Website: home-depot
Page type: payment
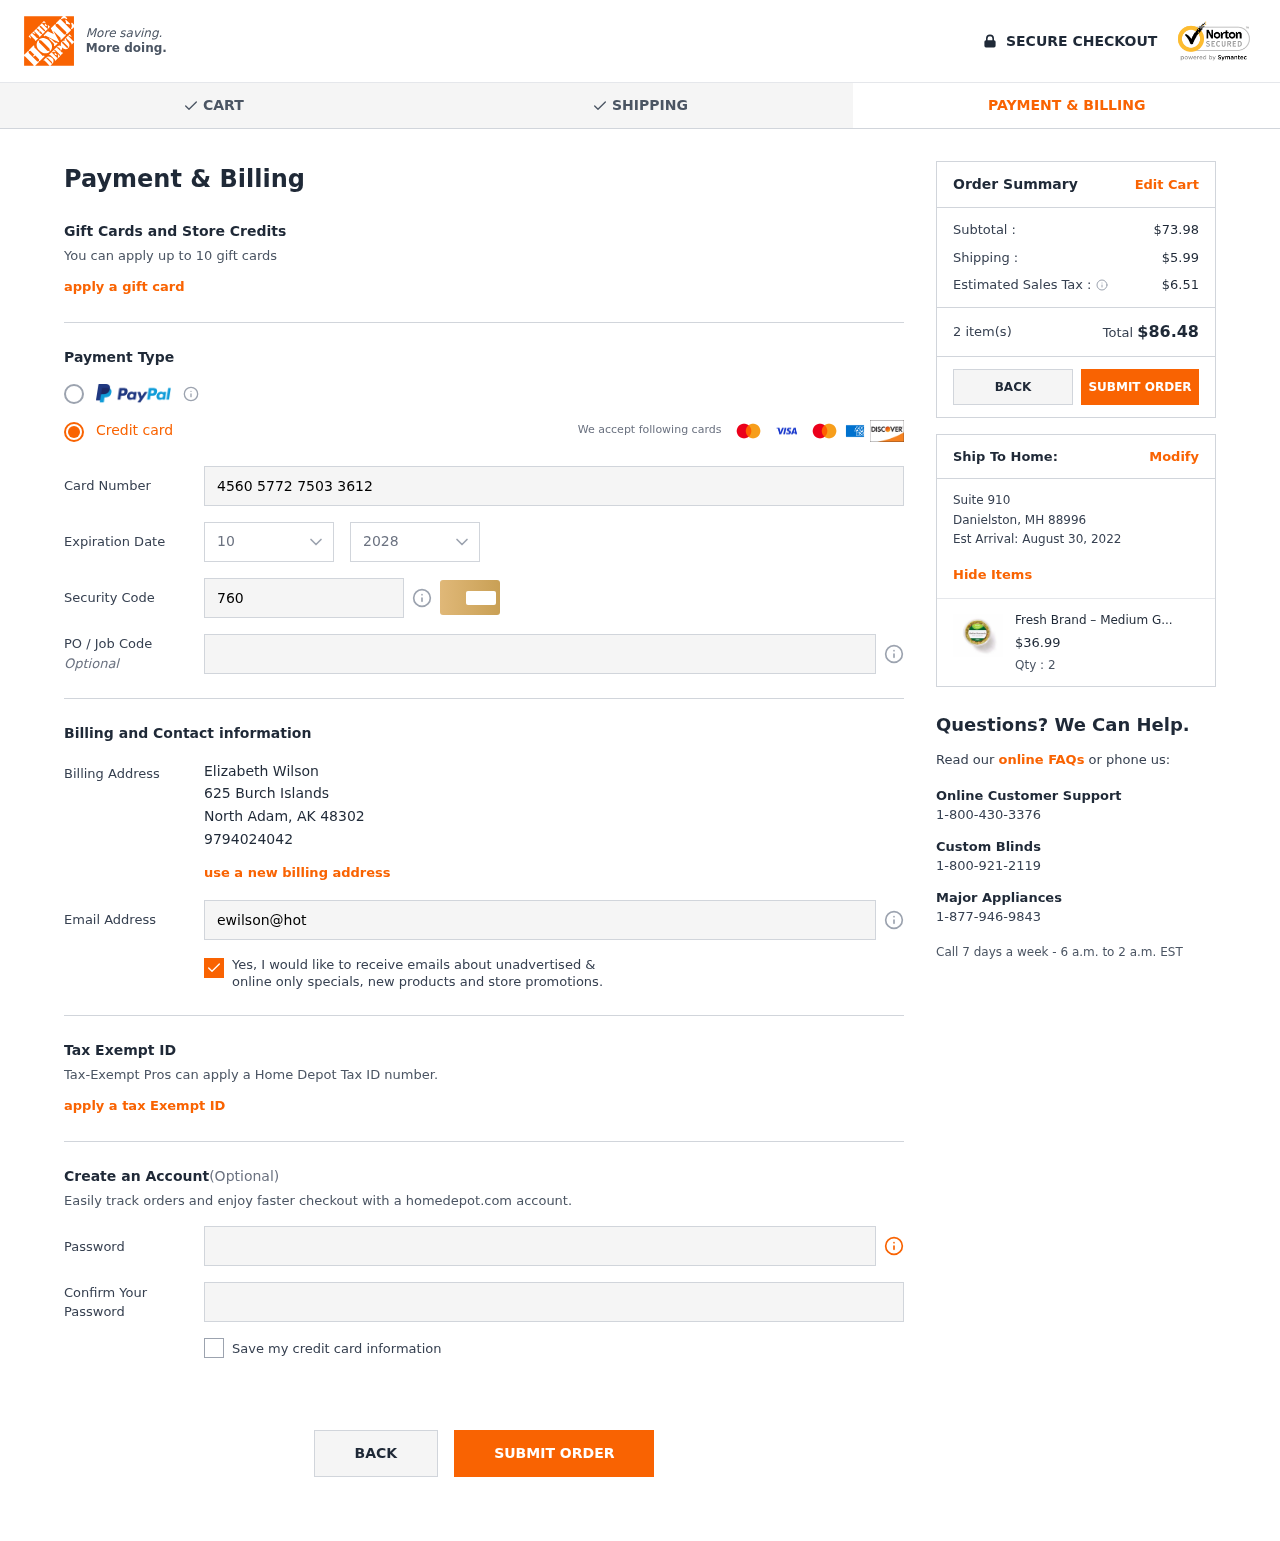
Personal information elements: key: PII_CARD_CVV
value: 760
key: PII_CARD_EXPIRY_MONTH
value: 10
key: PII_CARD_EXPIRY_YEAR
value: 28
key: PII_CARD_NUMBER
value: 4560 5772 7503 3612
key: PII_CITY
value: North Adam
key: PII_CITY2
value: Danielston
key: PII_EMAIL
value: ewilson@hotmail.com
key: PII_FULLNAME
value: Elizabeth Wilson
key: PII_PHONE
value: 9794024042
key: PII_POSTCODE
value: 48302
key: PII_POSTCODE2
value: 88996
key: PII_STATE_ABBR
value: AK
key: PII_STATE_ABBR2
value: MH
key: PII_STREET
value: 625 Burch Islands
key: PII_STREET2
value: Suite 910
Product elements: key: PRODUCT1_NAME
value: Fresh Brand – Medium Guacamole, 18 oz
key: PRODUCT1_PRICE
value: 36.99
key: PRODUCT1_QUANTITY
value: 2
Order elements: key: ORDER_SUBTOTAL
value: $73.98
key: ORDER_SHIPPING_COST
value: $5.99
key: ORDER_TAX
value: $6.51
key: ORDER_NUM_ITEMS
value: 2 item(s)
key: ORDER_TOTAL
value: $86.48
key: ORDER_DELIVERY_DATE
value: August 30, 2022